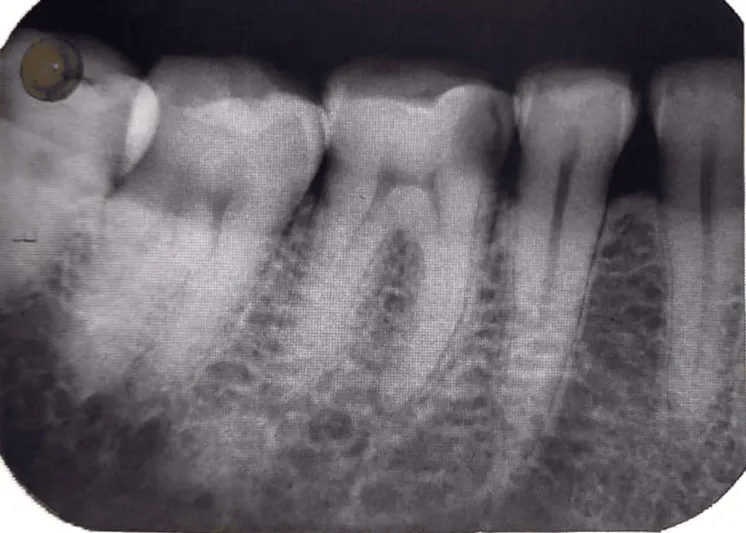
Preoperative intraoral periapical radiograph of the mandibular right first molar tooth.
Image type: radiology (x_ray)